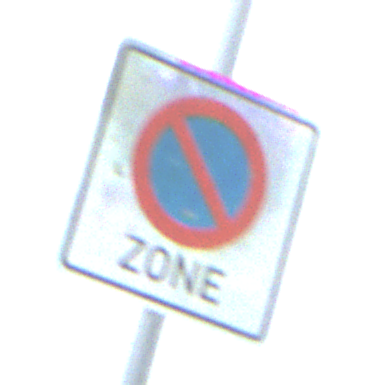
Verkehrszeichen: BeginnEingeschraenktesHalteverbotZone
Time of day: Midday
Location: Outdoor (Suburban)
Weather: Overcast
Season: NotSpecified
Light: Natural